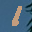
Label: 1